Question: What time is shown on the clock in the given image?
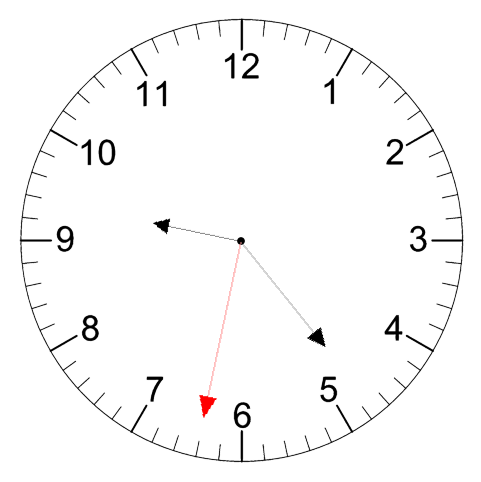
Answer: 09:23:32